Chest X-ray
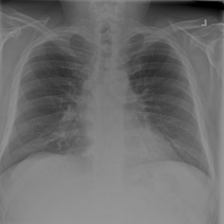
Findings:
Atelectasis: negative
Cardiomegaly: negative
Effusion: negative
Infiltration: negative
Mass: negative
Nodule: negative
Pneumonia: negative
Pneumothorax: negative
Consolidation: negative
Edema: negative
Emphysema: negative
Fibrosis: negative
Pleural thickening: negative
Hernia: negative